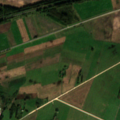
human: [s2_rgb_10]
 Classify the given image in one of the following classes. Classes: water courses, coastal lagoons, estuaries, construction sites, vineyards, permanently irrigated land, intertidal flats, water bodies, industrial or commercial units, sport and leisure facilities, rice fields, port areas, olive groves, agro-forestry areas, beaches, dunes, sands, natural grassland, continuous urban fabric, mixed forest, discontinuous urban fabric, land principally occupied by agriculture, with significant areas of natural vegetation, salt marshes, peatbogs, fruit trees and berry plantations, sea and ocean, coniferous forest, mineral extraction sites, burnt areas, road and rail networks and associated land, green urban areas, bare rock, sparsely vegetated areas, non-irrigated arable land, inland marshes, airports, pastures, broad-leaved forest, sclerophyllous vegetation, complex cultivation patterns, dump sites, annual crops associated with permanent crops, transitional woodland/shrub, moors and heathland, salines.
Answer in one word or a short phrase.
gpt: discontinuous urban fabric, non-irrigated arable land, pastures, complex cultivation patterns, broad-leaved forest